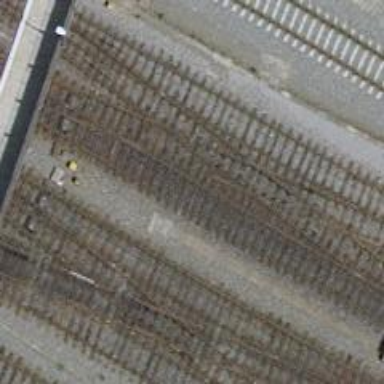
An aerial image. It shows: Single railway track with electrified contact line.